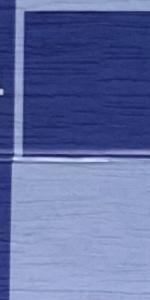
Label: Empty